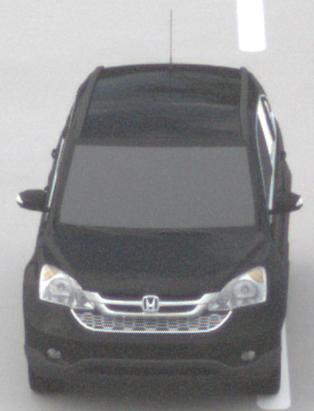
Make: Honda
Model: CR-V
Detailed model: CR-V (III) (04/10 - 10/12)
Model produced from: 2010
Model produced until: 2012
Doors: 5
Color: black
Road condition: dry road
Daytime: midday
Contrast: low contrast